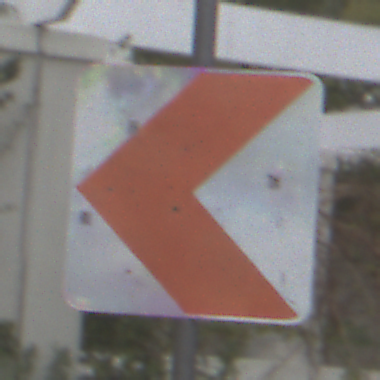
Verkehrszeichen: RichtungstafelnInKurvenKleinRechts
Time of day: Midday
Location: Outdoor (Urban)
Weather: Overcast
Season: NotSpecified
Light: Natural